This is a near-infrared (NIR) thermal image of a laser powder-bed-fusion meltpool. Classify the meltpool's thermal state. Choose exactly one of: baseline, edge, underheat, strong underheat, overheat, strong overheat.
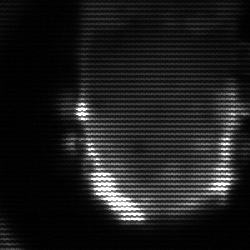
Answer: baseline